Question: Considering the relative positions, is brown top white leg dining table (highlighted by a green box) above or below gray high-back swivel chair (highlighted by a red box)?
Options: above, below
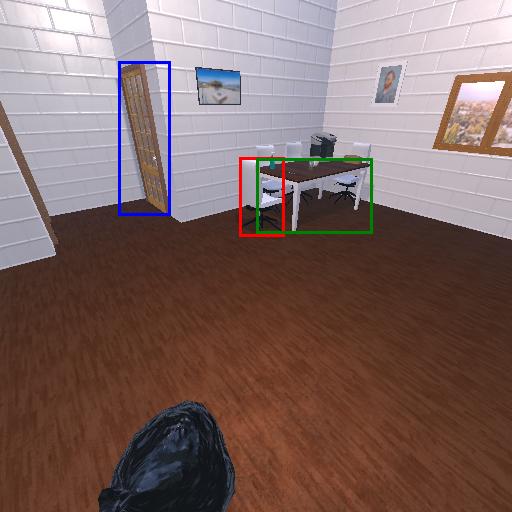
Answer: above